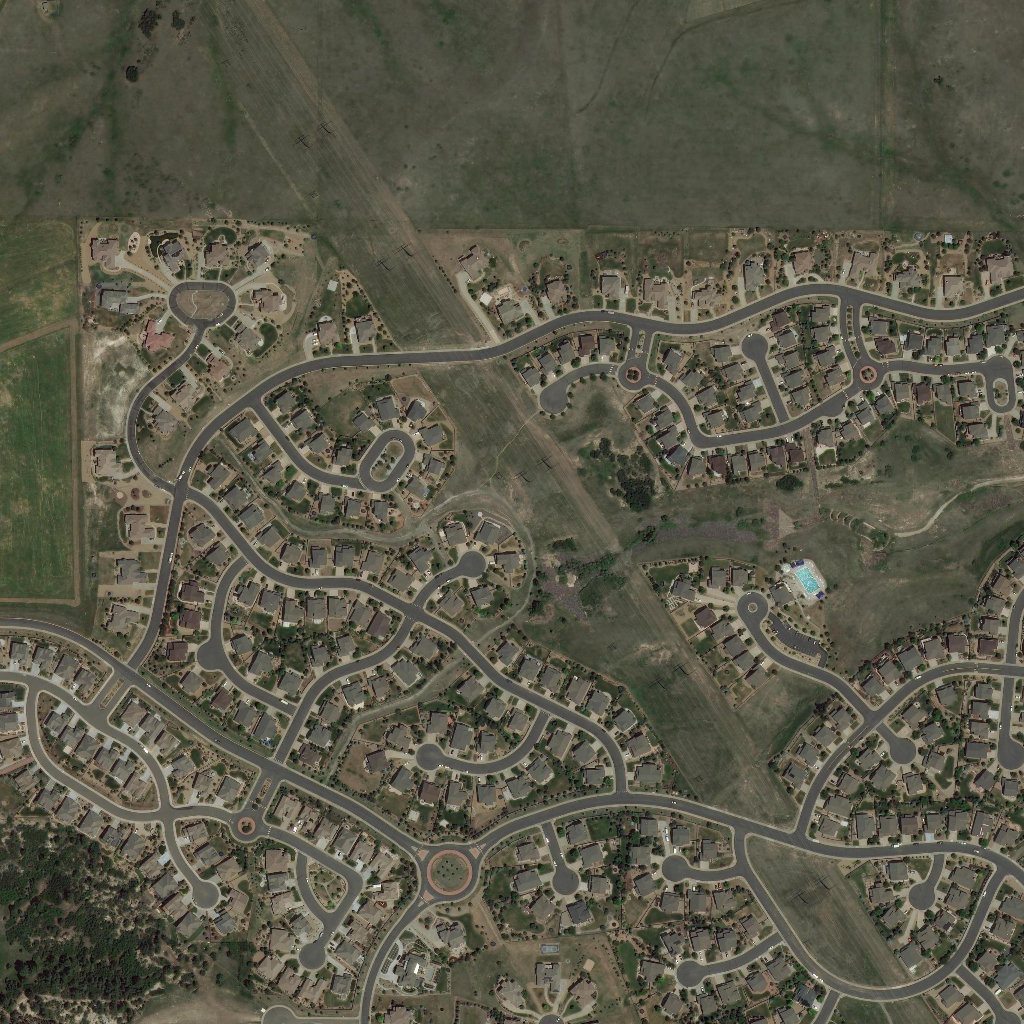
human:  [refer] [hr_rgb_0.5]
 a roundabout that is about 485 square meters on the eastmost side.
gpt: <box>[[83, 35, 85, 37, 0]]</box>